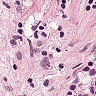
Metastatic tissue present: yes